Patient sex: M
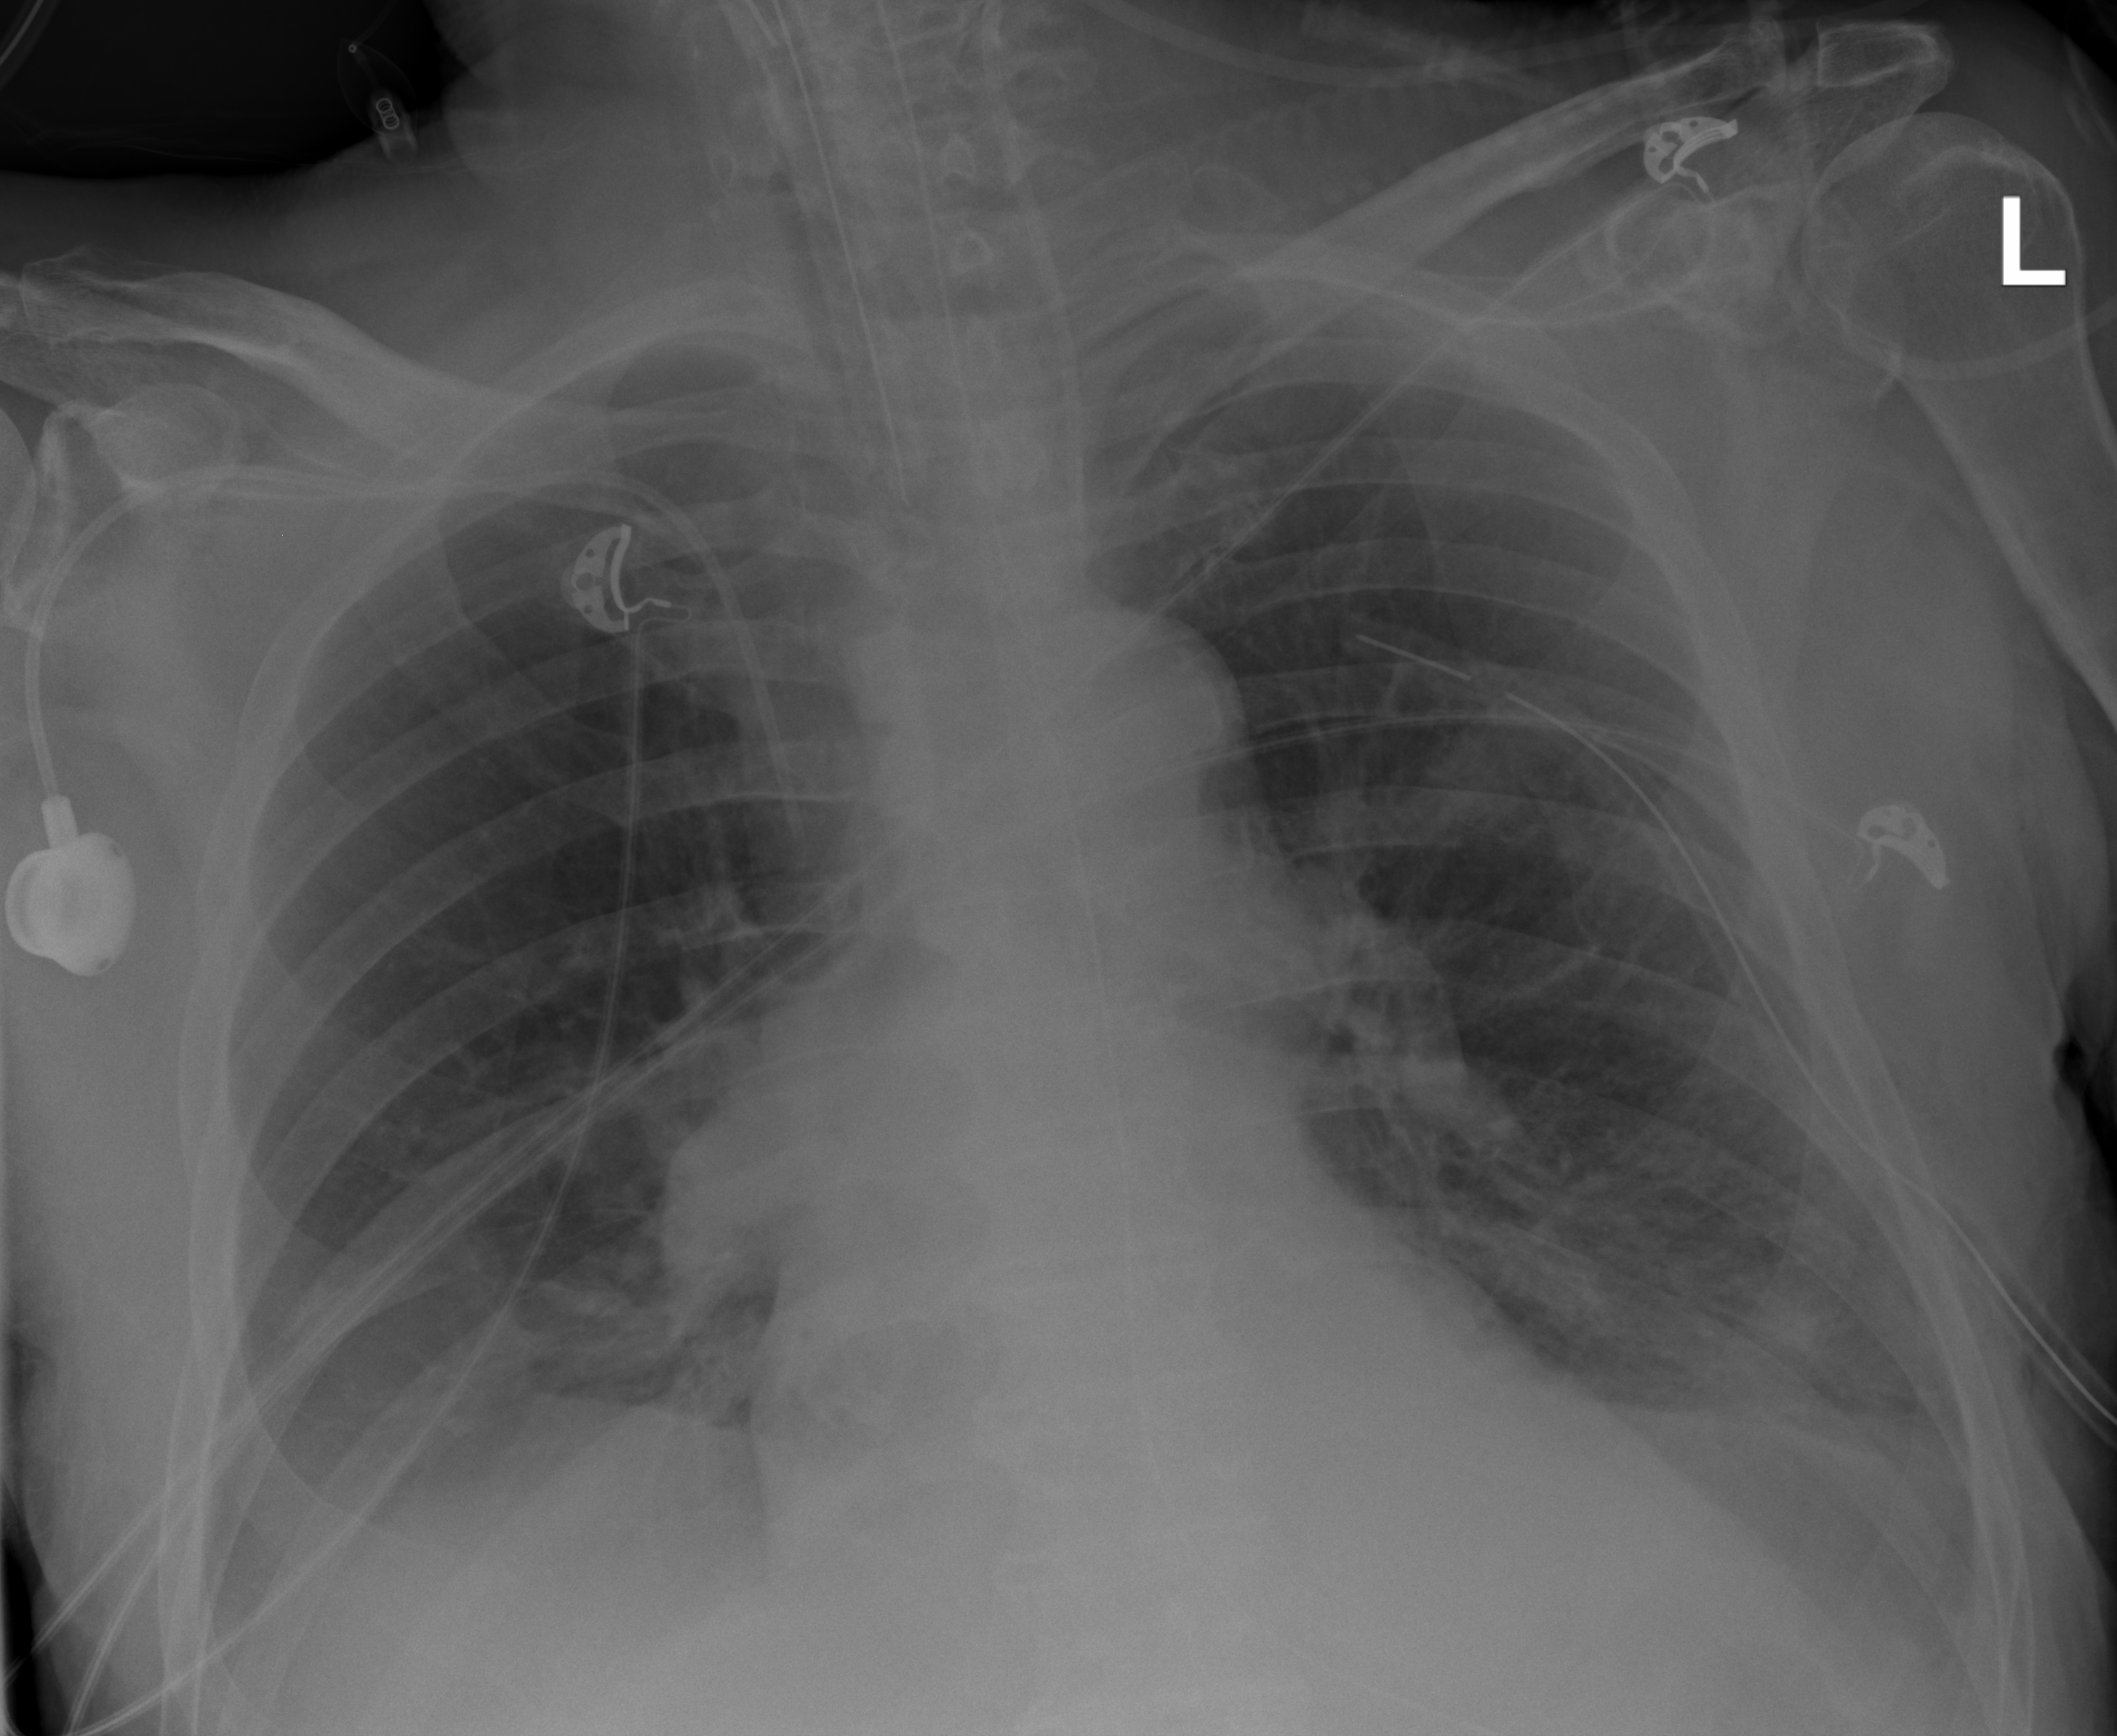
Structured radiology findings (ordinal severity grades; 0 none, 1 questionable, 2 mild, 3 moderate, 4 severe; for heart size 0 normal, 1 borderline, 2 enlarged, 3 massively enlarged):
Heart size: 1
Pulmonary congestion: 0
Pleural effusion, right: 2
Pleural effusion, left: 2
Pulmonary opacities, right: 0
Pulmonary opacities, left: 0
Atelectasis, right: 2
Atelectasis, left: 2